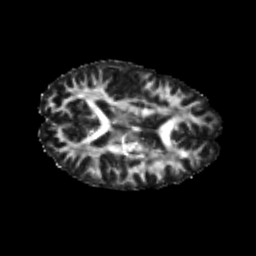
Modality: FA
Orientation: axial
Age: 24
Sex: male
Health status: healthy
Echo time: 0.074 s